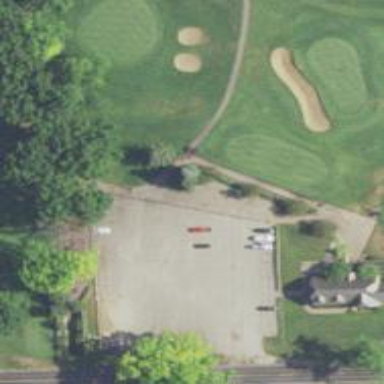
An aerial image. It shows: Service road designated as golf cart path.